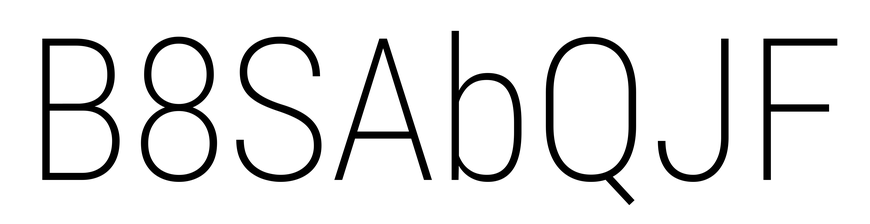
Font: Roboto_Condensed_ExtraLight